Field crop: tomato
Growth stage: 1
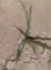
Species: cyperus